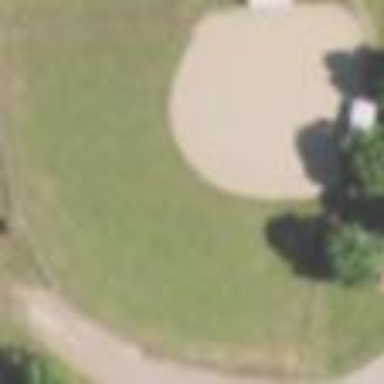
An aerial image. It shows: Baseball pitch for leisure land activities.